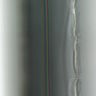
Metastatic tissue present: no